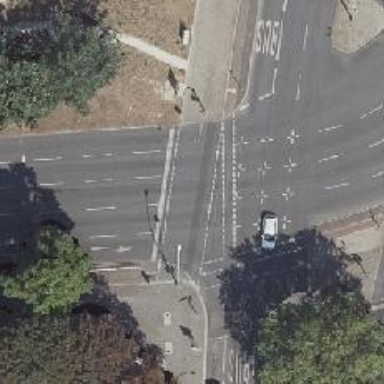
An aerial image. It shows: Secondary road with asphalt surface. It has cycle track on the right side and is dual carriageway.